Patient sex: M
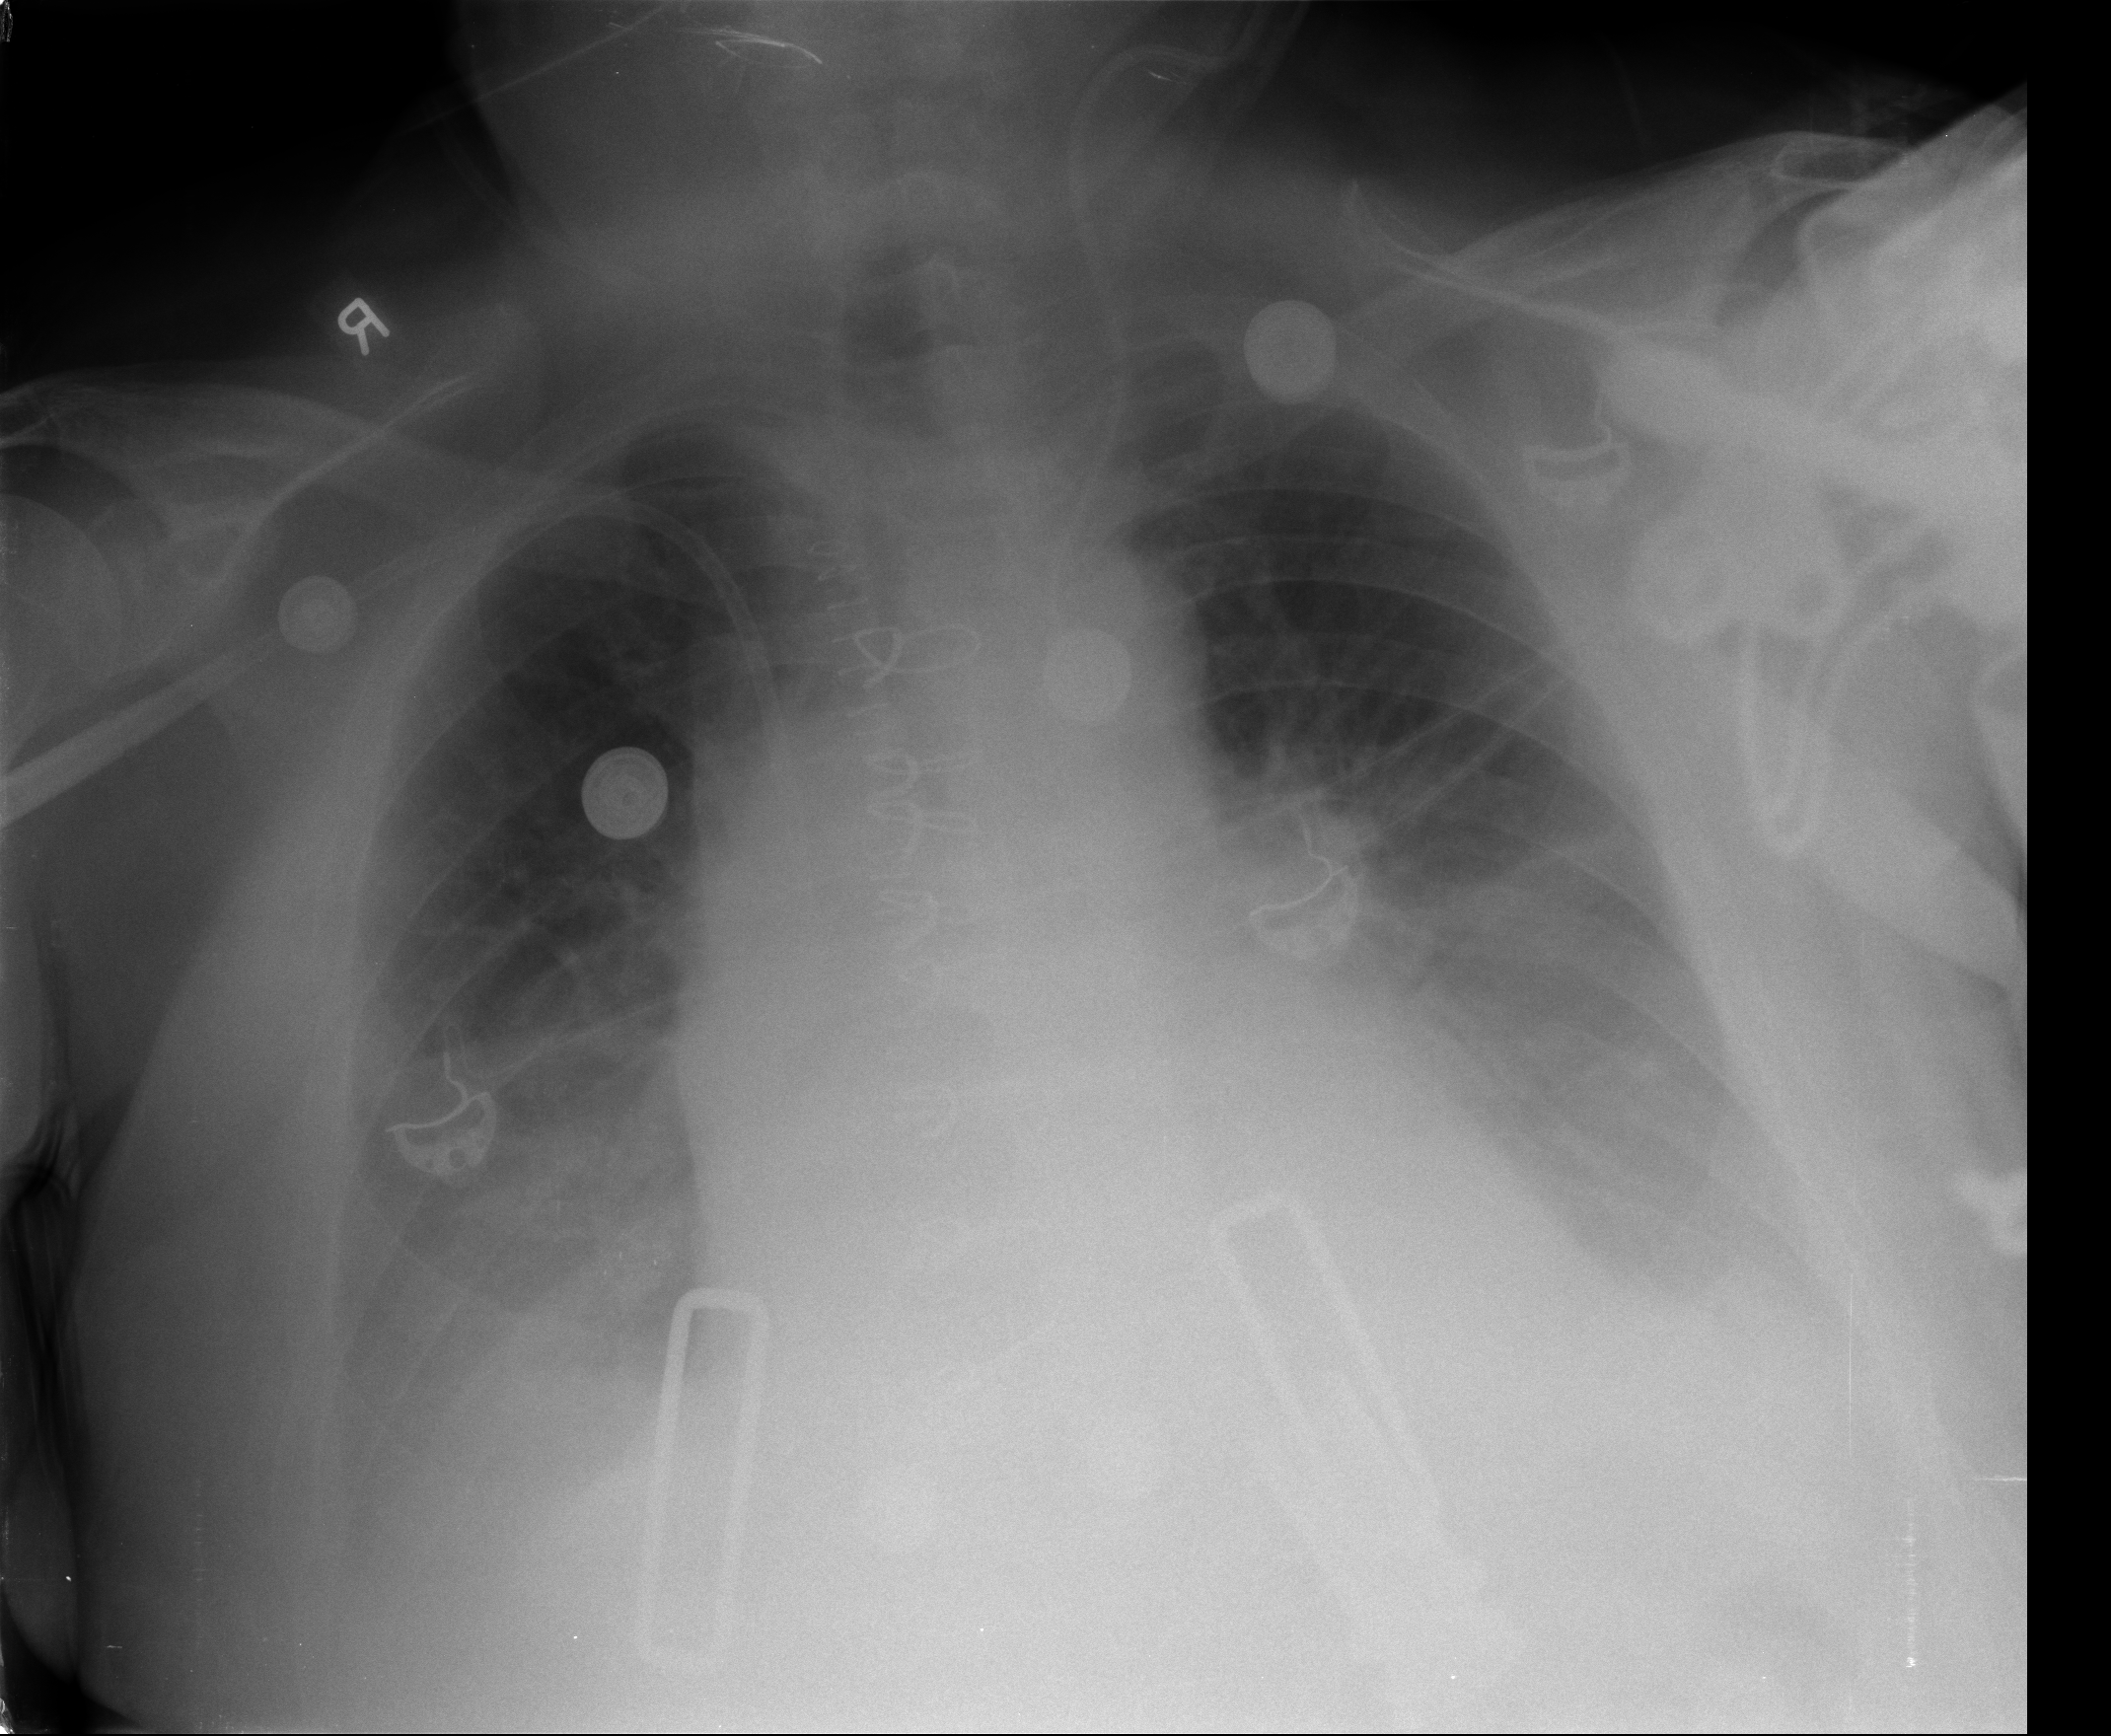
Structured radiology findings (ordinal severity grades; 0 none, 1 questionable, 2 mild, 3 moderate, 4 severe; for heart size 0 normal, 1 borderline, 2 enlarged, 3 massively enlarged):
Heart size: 2
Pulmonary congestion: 3
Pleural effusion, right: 3
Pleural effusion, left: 3
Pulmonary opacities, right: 0
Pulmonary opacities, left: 0
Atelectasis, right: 3
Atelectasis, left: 3